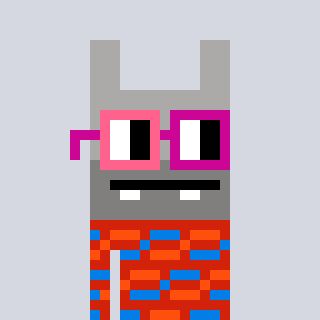
a pixel art character with square pink and red glasses, a rabbit-shaped head and a red-colored body on a cool background